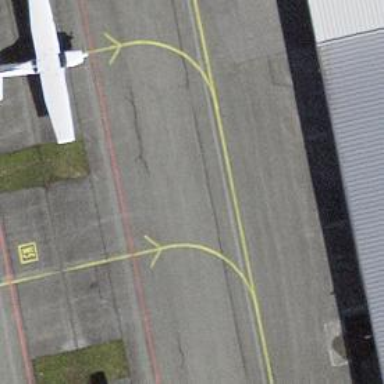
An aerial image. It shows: View of taxiway at the airport.